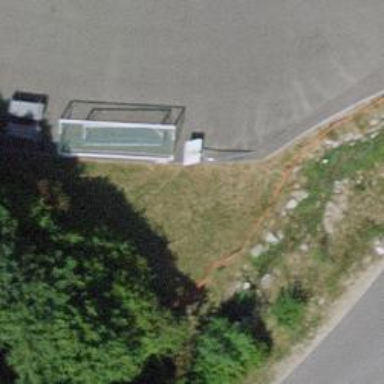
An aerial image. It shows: Rack for bicycle parking.